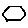
Label: hexagon